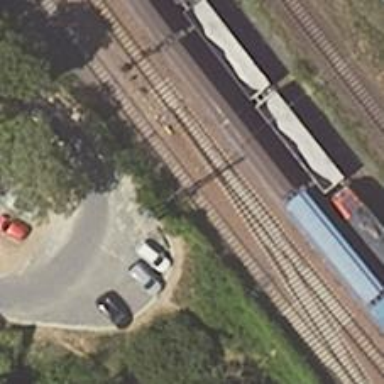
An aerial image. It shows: Railway signal.